Question: I was just playing with the iOS sample code of the facebook sdk, however I am seeing a screen like this when I login:

Now usually in other apps, I don't see the web address and the search bar. I only see facebook in the tab bar. So how can I achieve the same thing?
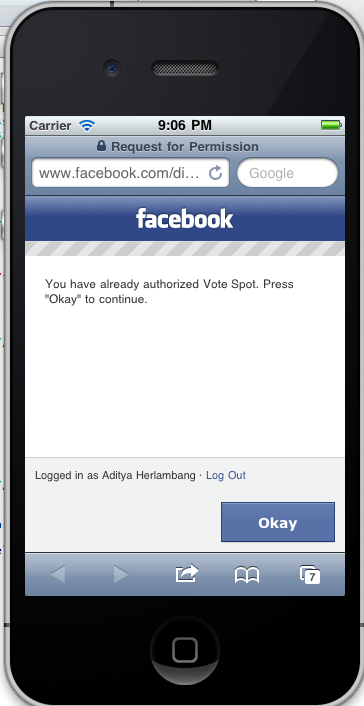
Answer: When you ask the Facebook API to authenticate the user, it will try to launch the Facebook app if it's installed; if not, it launches Safari instead. Since you don't have the FB app installed on the simulator, it's launching Safari on the simulator.
If you test on a device instead that has the FB app, then you'll see it launch that as expected.